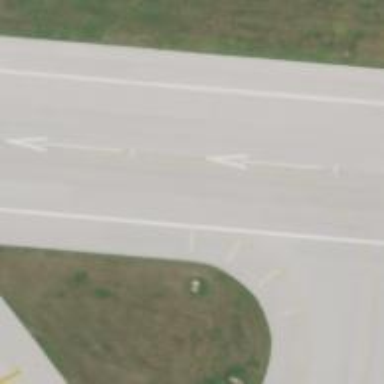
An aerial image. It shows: Asphalt runway with displaced threshold at the airport.